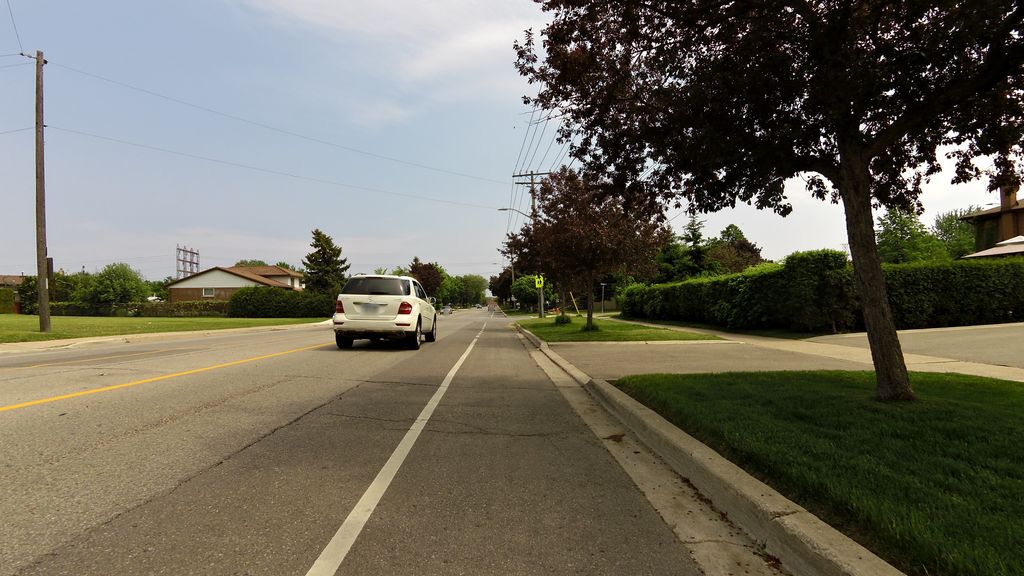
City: toronto